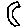
Label: moon